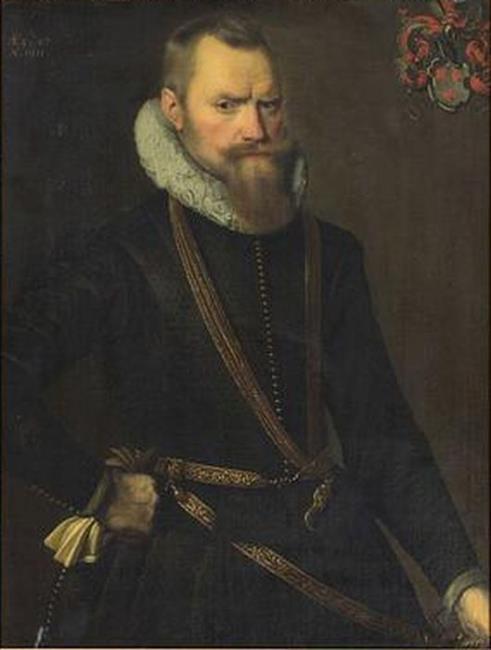
Title: Portrait of Juw (Julius) van Eysinga (1563/1564-1631)
Artist: attributed to Jan Urbeijns de Salle Wassenbergh 1967, p. 22, no. 2
Earliest date: 1611
Latest date: 1611
Genre: painting
Iconography: Gloves
Keywords: man's portrait, three-quarter length, standing (position), head to the right, body facing right, facing front, hand on side, toothpick, family arms, glove/gloves in hand, moustache, beard, ruff 'à la confusion', sword